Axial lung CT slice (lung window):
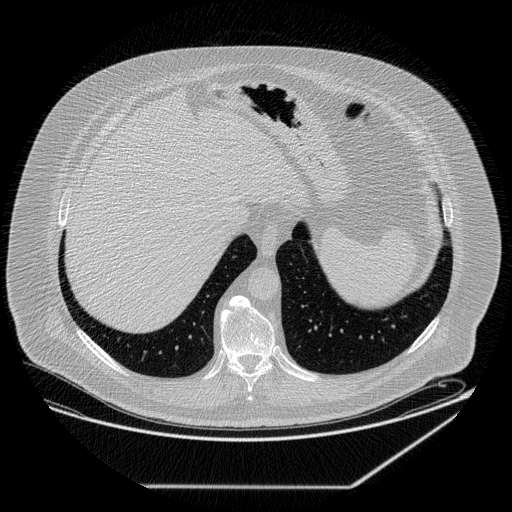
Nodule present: no